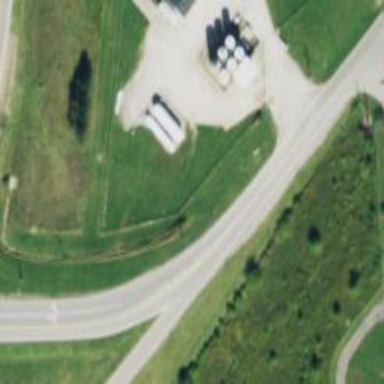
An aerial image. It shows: Trunk link highway with asphalt surface.